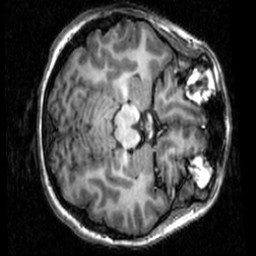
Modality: T1w
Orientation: axial
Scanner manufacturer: ge
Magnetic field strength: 3 T
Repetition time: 0.00904 s
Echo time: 0.00184 s